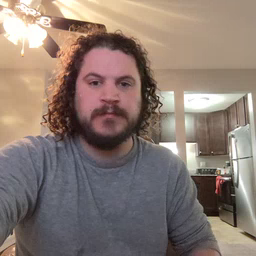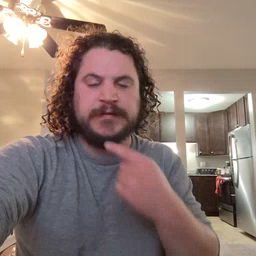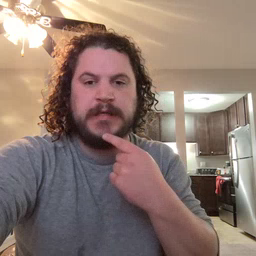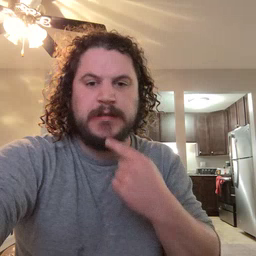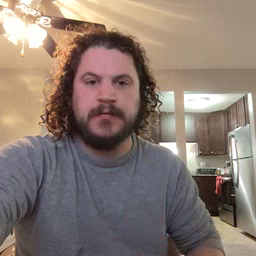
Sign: say